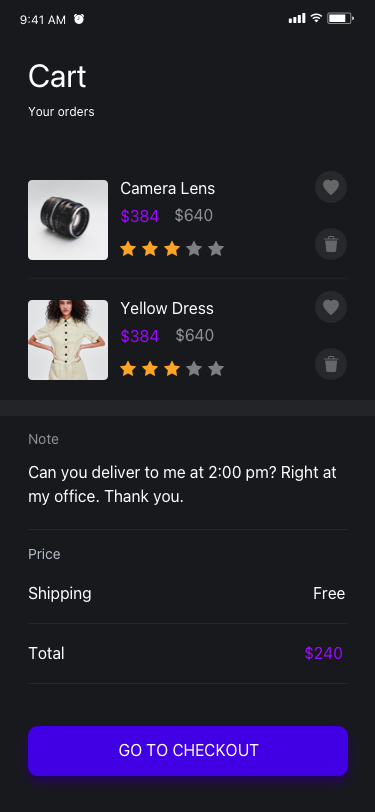
Text in this UI design:
Camera Lens
$384
$640
Yellow Dress
$384
$640
Cart
Your orders
Note
Can you deliver to me at 2:00 pm? Right at my office. Thank you.
Price
Shipping
           Free
3 items
Total
$240
3 items
GO TO CHECKOUT
9:41 AM